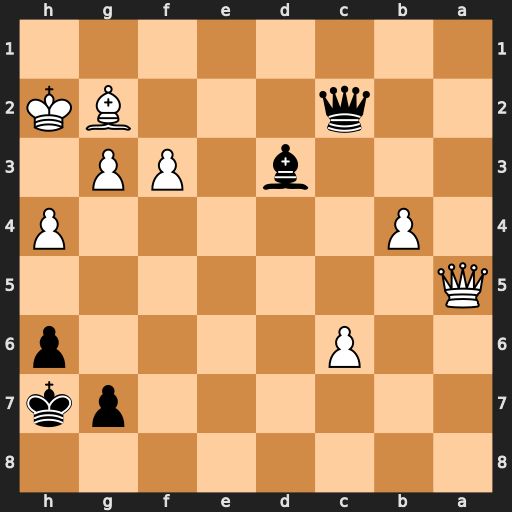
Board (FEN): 8/6pk/2P4p/Q7/1P5P/3b1PP1/2q3BK/8
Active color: b
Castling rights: -
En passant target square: -
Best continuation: Bf1 Qf5+ Qxf5